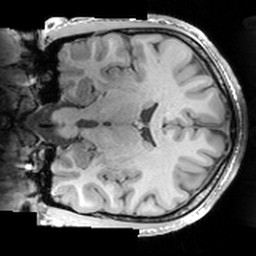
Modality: T1w
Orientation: coronal
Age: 21
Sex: male
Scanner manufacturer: siemens
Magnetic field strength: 3 T
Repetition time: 1.63 s
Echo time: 0.00311 s